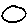
Label: circle